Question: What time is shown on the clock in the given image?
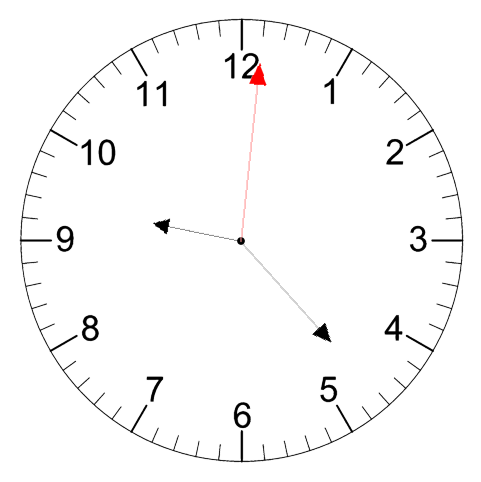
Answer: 09:23:01